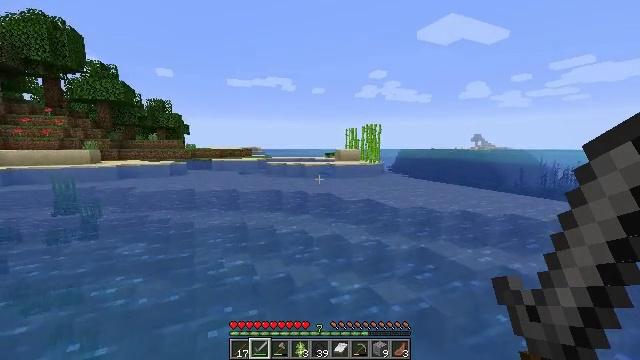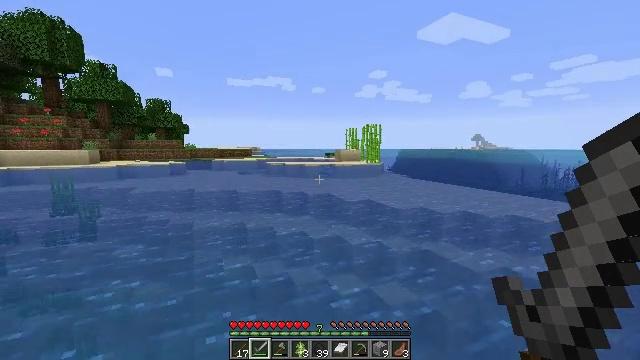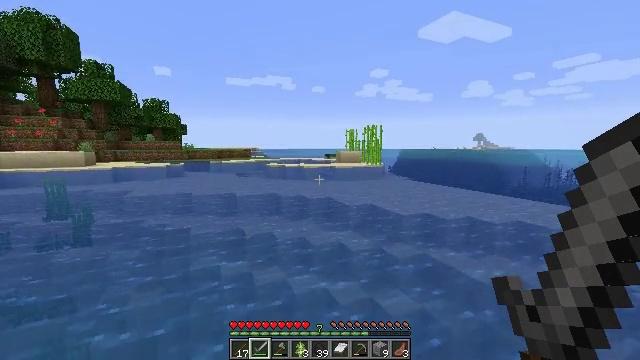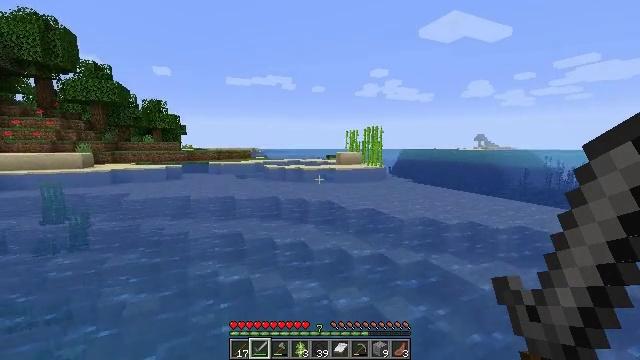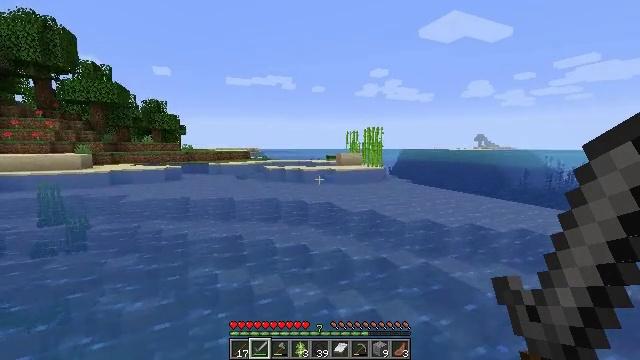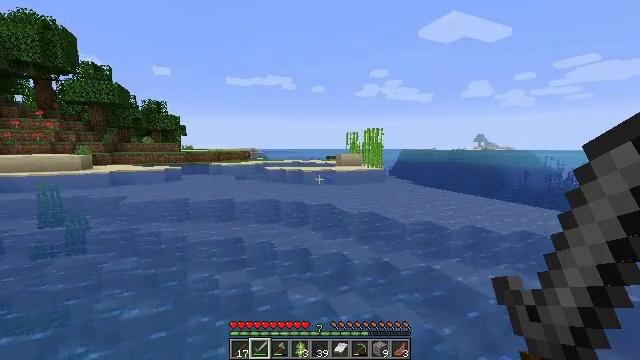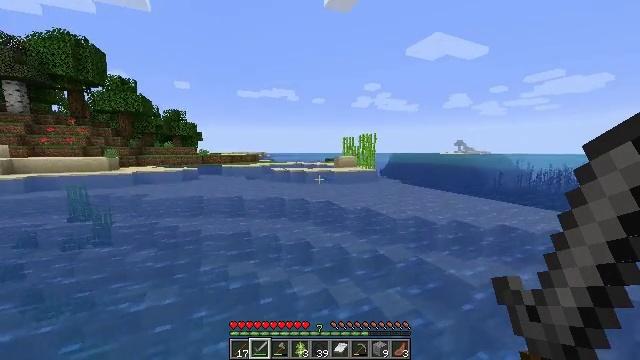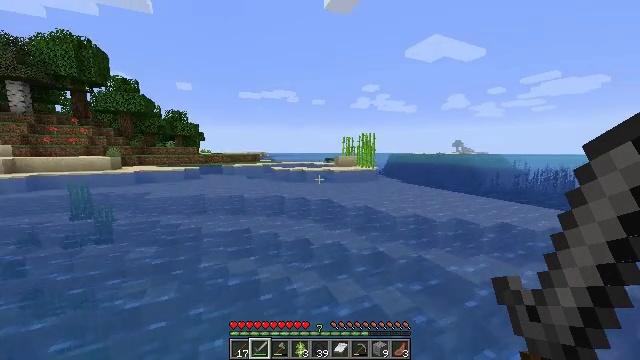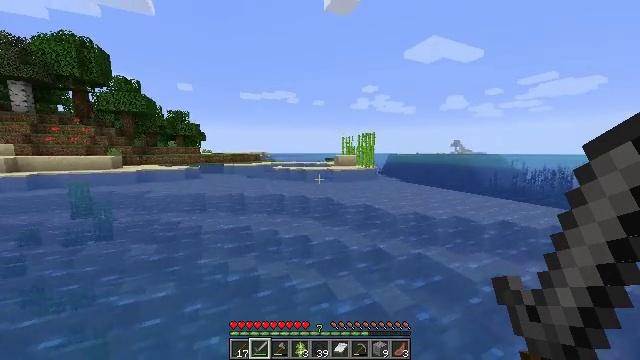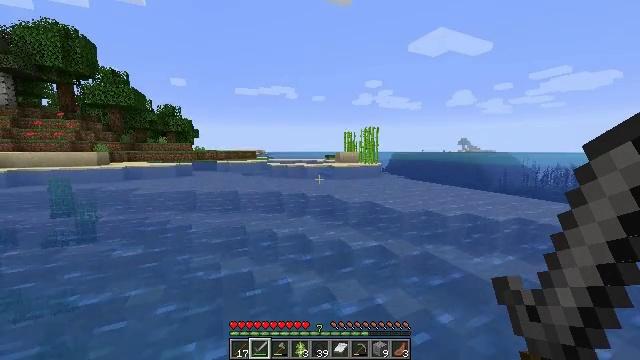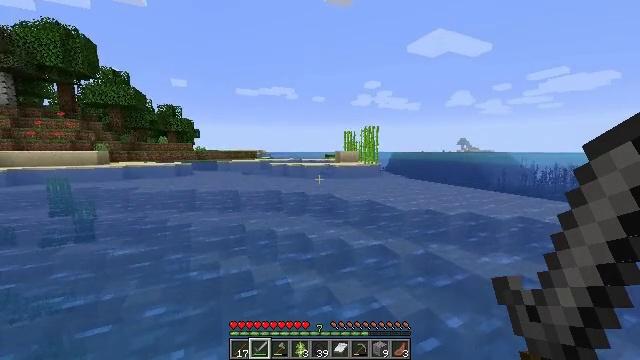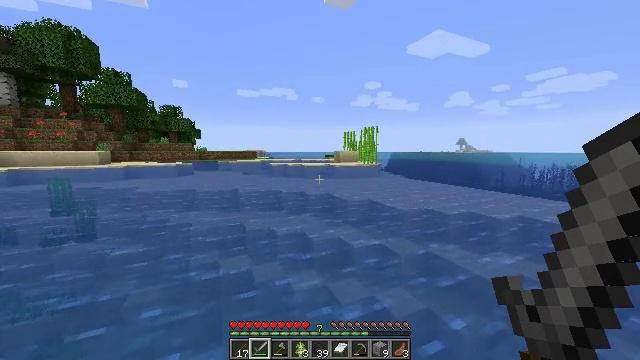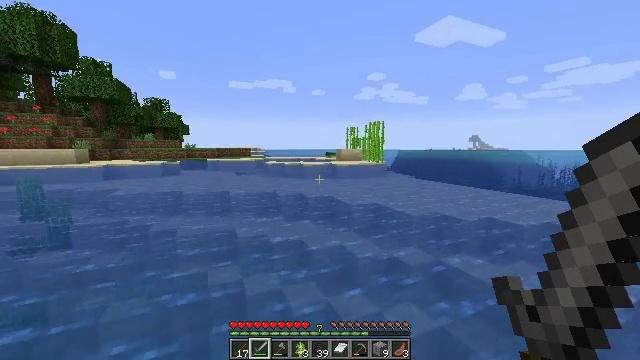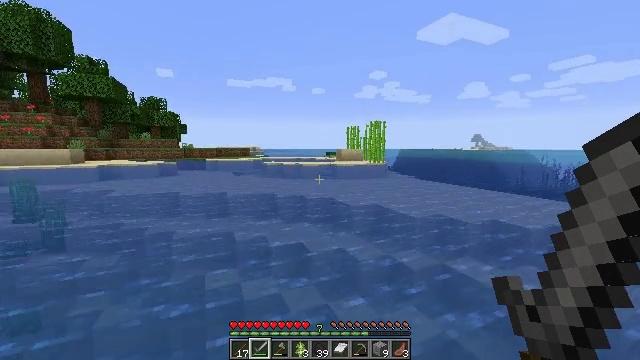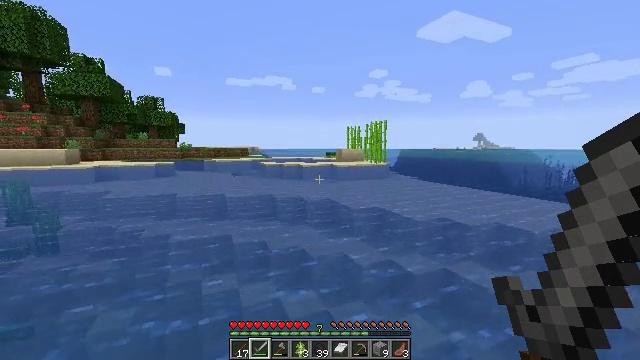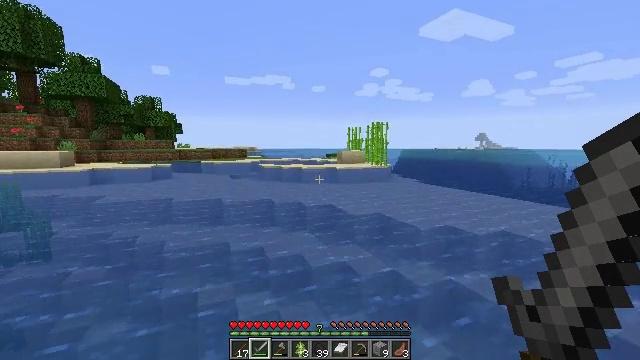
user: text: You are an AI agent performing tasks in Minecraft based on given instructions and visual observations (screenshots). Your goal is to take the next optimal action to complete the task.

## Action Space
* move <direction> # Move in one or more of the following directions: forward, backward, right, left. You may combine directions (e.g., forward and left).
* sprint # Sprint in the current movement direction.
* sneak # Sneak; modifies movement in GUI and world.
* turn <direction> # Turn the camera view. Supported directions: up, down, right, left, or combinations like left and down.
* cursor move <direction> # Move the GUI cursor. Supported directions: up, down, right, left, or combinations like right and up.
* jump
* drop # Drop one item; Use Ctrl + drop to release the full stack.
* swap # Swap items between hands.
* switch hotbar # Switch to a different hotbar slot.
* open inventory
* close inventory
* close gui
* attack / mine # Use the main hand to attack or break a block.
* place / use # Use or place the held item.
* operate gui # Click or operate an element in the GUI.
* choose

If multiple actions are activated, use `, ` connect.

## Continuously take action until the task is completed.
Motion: motion action
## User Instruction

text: Collect sugar cane near water sources.
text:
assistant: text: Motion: move forward, sprint, jump
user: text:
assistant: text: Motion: move forward, sprint, jump
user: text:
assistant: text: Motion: move forward, sprint, jump
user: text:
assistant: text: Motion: move forward, sprint, jump
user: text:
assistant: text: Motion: move forward, sprint, jump
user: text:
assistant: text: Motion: move forward, sprint, jump
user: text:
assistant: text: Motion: move forward, sprint, jump
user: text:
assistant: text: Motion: move forward, sprint, jump
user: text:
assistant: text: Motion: move forward, sprint, jump
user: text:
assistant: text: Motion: move forward, sprint, jump
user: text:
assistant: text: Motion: move forward, sprint, jump
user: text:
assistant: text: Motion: move forward, sprint, jump
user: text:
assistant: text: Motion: move forward, sprint, jump
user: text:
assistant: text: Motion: move forward, sprint, jump
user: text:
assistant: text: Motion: move forward, sprint, jump
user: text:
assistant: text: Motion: move forward, sprint, jump
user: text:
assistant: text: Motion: move forward, sprint, jump
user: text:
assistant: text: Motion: move forward, sprint, jump
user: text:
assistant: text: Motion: move forward, sprint, jump
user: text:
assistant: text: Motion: move forward, sprint, jump
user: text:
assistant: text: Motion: move forward, sprint, jump
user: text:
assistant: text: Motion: move forward, sprint, jump
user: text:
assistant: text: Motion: move forward, sprint, jump
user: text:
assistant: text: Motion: move forward, sprint, jump
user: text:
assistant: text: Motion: move forward, sprint, jump
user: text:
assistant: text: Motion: move forward, sprint, jump
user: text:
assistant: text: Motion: move forward, sprint, jump
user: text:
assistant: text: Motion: move forward, sprint, jump
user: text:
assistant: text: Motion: move forward, sprint, turn down, jump
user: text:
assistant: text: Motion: move forward, sprint, turn down, jump